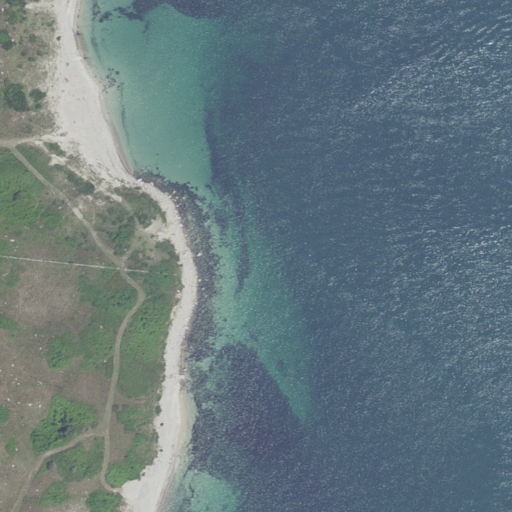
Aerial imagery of bar in Massachusetts named Felix Ledge containing open water, barren land, grassland, and herbaceous wetlands